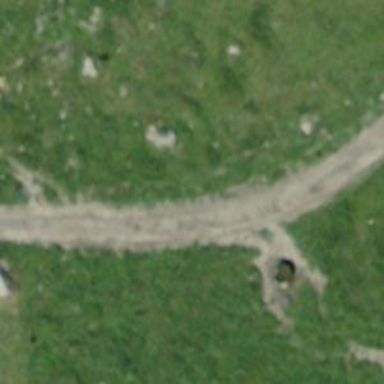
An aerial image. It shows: Driveway with unpaved surface and grade3 track type.